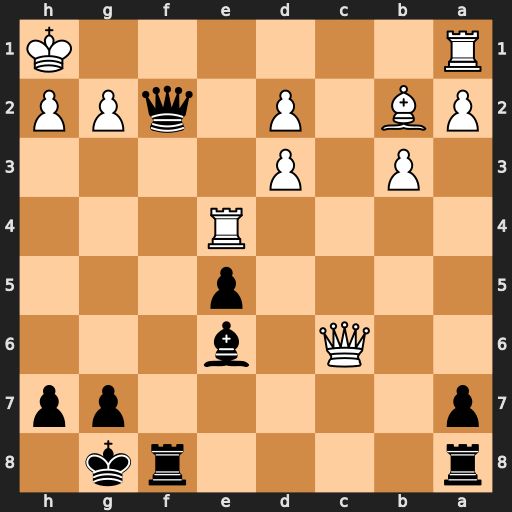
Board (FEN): r4rk1/p5pp/2Q1b3/4p3/4R3/1P1P4/PB1P1qPP/R6K
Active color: b
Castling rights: -
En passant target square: -
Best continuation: Qf1+ Rxf1 Rxf1#